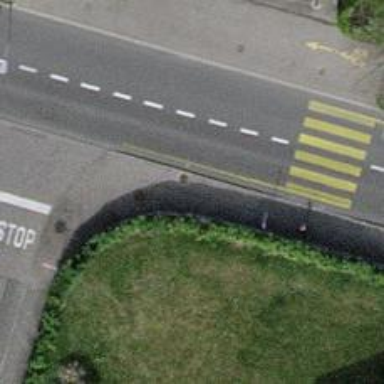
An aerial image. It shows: Asphalt sidewalk along the footway.